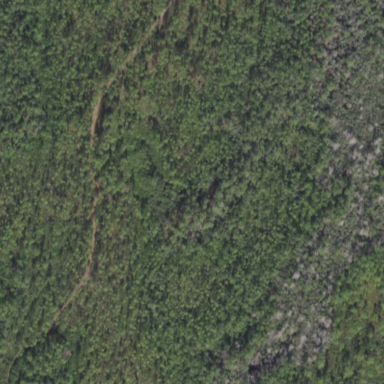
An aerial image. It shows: Forest dominated by needle-leaved trees.